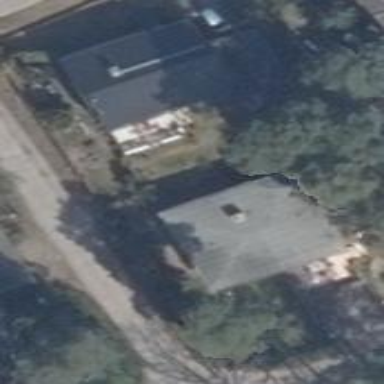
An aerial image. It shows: Gabled house with grey roof and white walls.